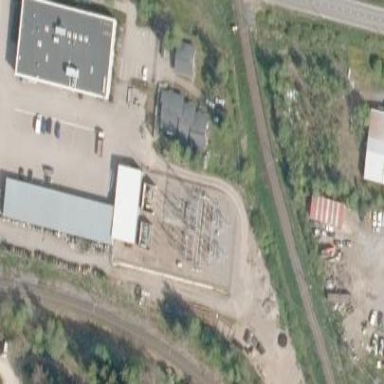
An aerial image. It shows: Power substation.